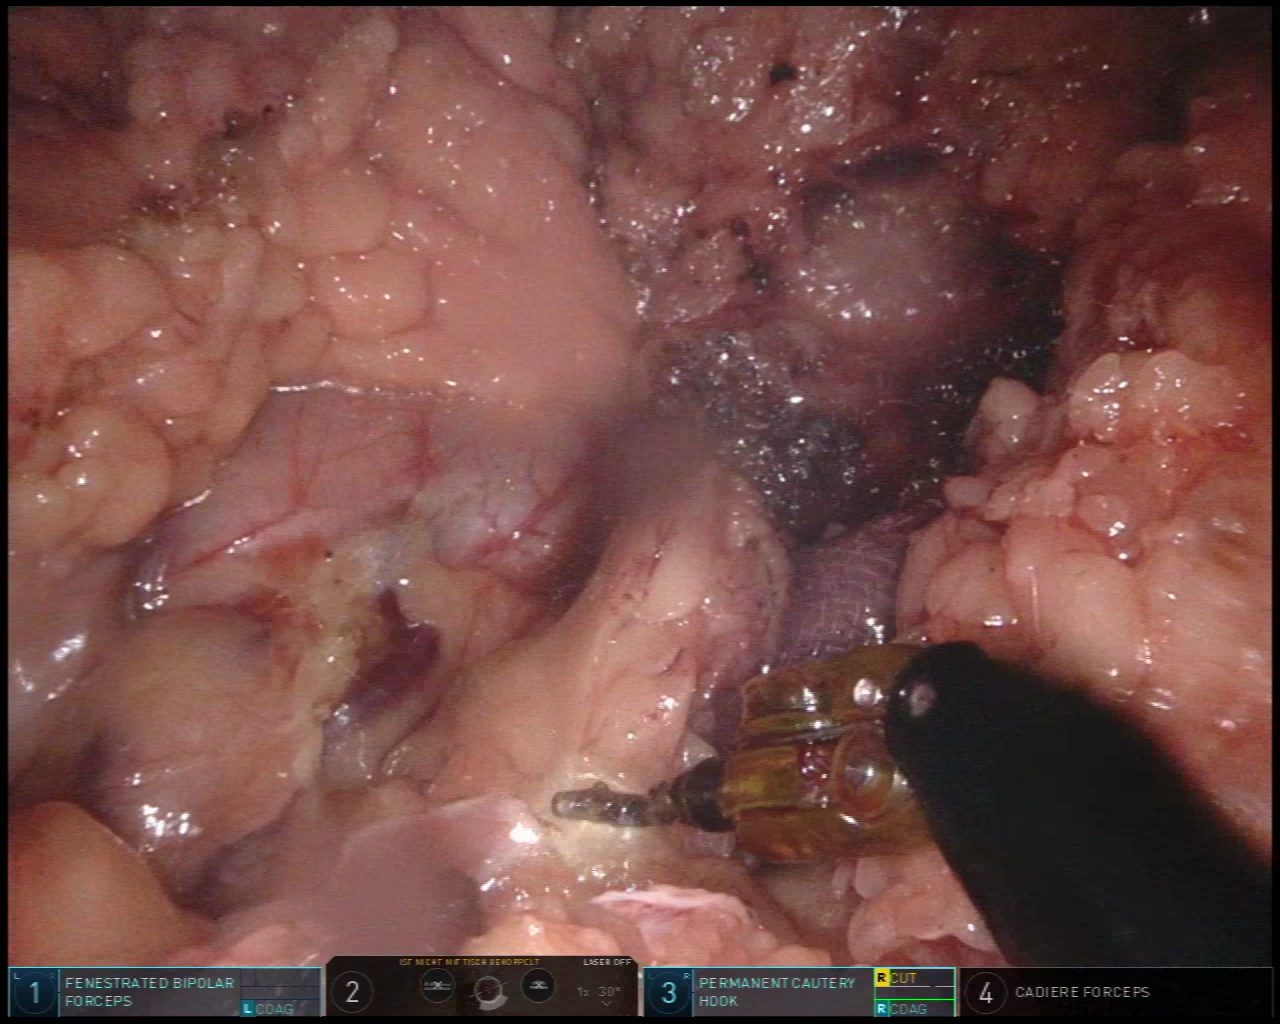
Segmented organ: stomach
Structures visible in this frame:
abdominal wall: no
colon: no
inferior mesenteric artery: no
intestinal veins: no
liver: no
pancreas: no
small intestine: no
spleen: no
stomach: yes
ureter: no
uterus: no
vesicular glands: no